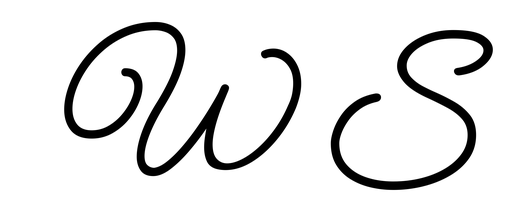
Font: MeowScript-Regular